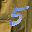
Label: 5